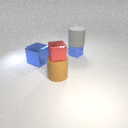
small blue rubber cube below large gray rubber cylinder